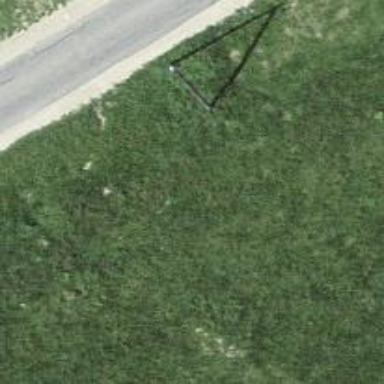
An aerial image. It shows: Power pole.